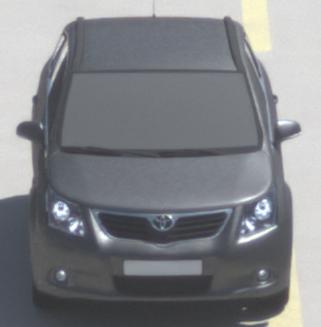
Make: Toyota
Model: Avensis 1.6
Detailed model: Avensis (T27) Notch Back
Model produced from: 2009/01
Model produced until: 2010/08
Doors: 4
Color: gray
Road condition: dry road
Daytime: midday
Contrast: high contrast